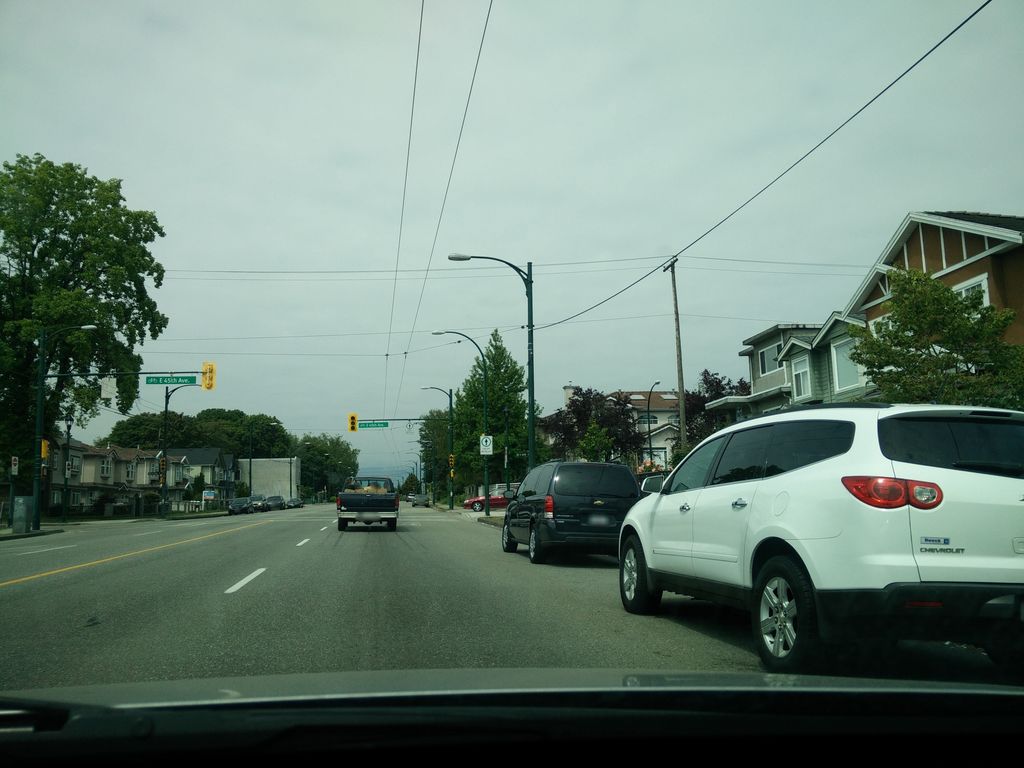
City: vancouver